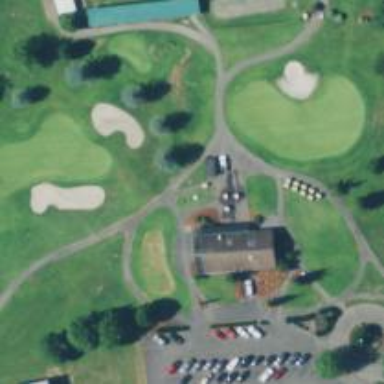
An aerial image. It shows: Path for both roads and golfers.